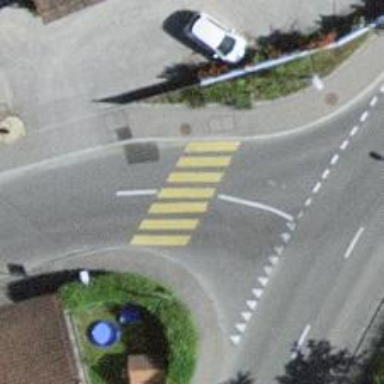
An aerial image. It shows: Uncontrolled zebra crossing.